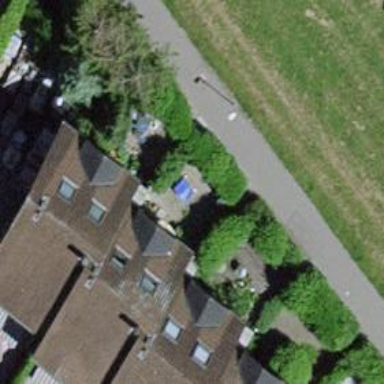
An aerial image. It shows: Detached building.